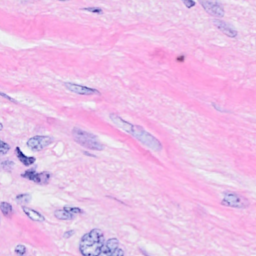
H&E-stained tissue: Breast